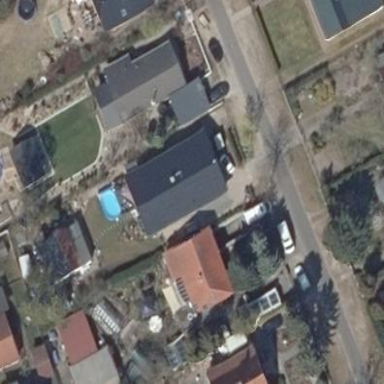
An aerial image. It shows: Gabled roof house.